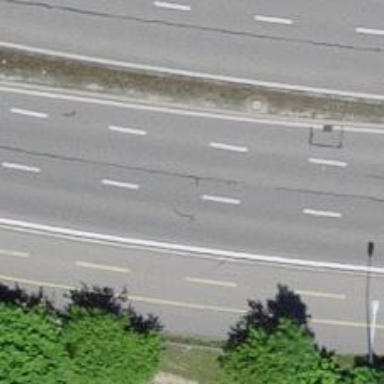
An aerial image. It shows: Secondary road with asphalt surface.